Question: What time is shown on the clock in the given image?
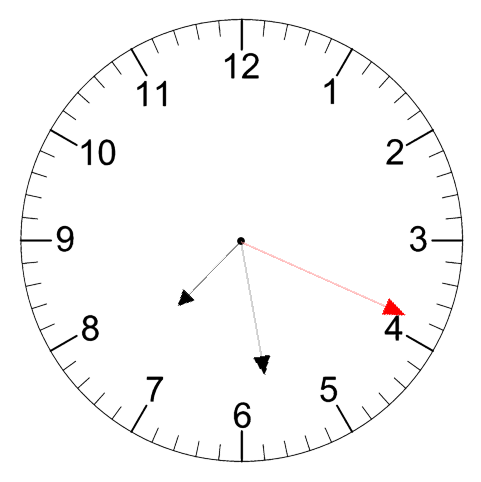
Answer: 07:28:19